Question: I got a custom dialog contains a checkBox. When I check the CheckBox, new view is created and added into Dialog. If I unchecked the CheckBox, it will make the view added gone and changes it back to previous view.
Here's it looks. Pictures on the left hand side is before check and left hand side is after checked.

As the dialog is checked, dialog layout will becomes bigger as pictures above.
My question is how to make dialog layout becomes bigger gradually instead of instantly.
Something like animation that make the layout expand itself gradually.
This is my work so far.
'''
public class CreateRoomDialogFragment extends DialogFragment {
@Override
public Dialog onCreateDialog(Bundle savedInstanceState) {
// Use the Builder class for convenient dialog construction
AlertDialog.Builder builder = new AlertDialog.Builder(getActivity());
//Get layout inflater
LayoutInflater inflater = getActivity().getLayoutInflater();
//R.layout.add_player2 is the layout shows on dialog message
view = inflater.inflate(R.layout.createroom_dialog_fragment, null);
roomName = (EditText)view.findViewById(R.id.createroom_dialog_roomname);
roomKey = (EditText)view.findViewById(R.id.createroom_dialog_key);
keyLayout = (LinearLayout)view.findViewById(R.id.keyLayout);
checkBoxLayout1 = (RelativeLayout)view.findViewById(R.id.createroom_dialog_layout1);
checkBoxLayout2 = (RelativeLayout)view.findViewById(R.id.createroom_dialog_layout2);
// lock the room with key
checkBox1 = (CheckBox)view.findViewById(R.id.createroom_dialog_checkbox1);
// show the key
checkBox2 = (CheckBox)view.findViewById(R.id.createroom_dialog_checkbox2);
checkBox1.setOnCheckedChangeListener(new CreateRoomCheckBoxListener());
checkBox2.setOnCheckedChangeListener(new CreateRoomCheckBoxListener());
}
private class CreateRoomCheckBoxListener implements OnCheckedChangeListener{
@Override
public void onCheckedChanged(CompoundButton buttonView,
boolean isChecked) {
if(buttonView == checkBox1){
// lock the room with key
if(isChecked){
roomKey.setVisibility(View.VISIBLE);
checkBoxLayout2.setVisibility(View.VISIBLE);
}else{
roomKey.setVisibility(View.GONE);
checkBoxLayout2.setVisibility(View.GONE);
}
}
}
}
}
'''
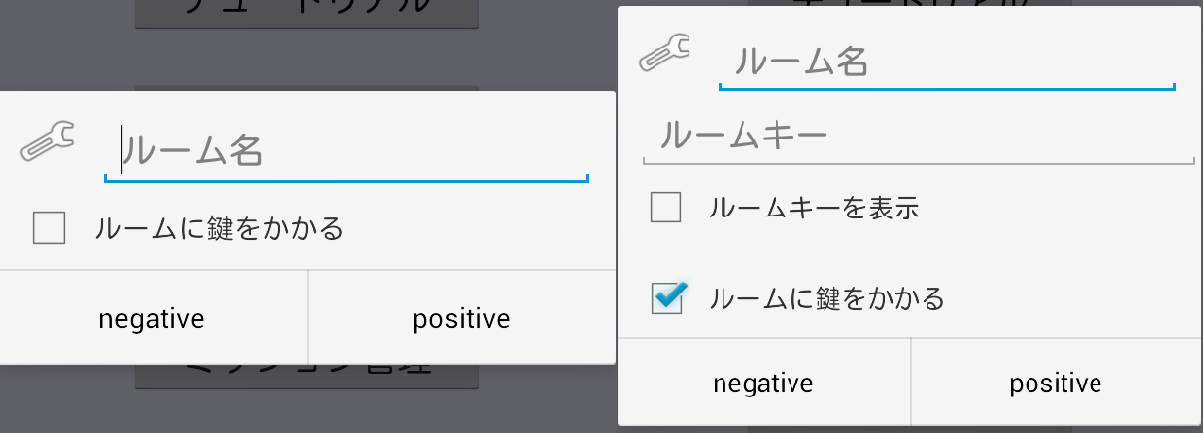
Answer: It is possible to animate a Dialog.
Please refer to this <URL>.
Sorry it is in japanese. And since I can read japanese I assume you can read japanese.